Question: Basically I have navigation bar inside my "main" div, and its indented to the left.

I cannot figure out where does this indentation come from, I tried padding/margin 0, padding-left/margin-left 0 but still nothing, It won't move even one inch!
I even tried mozilla firebug inspector to try to find out if I selected it right, basically no solution.
And here is html/css file if someone would have time to take a sneaky-beaky onto HTML code:
'''
body {
background-color: #000;
color: white;
}
/* Style for tabs */
#main {
color: 111;
width: 600px;
margin: 8px auto;
}
#main > li, #main > ul > li
{ list-style:none; float:left; }
#main ul a {
display:block;
padding:6px 10px;
text-decoration:none!important;
margin:1px 1px 1px 0;
color:#FFF;
background:#444;
}
#main ul a:hover {
color:#FFF;
background:#111;
}
#main ul a.selected {
margin-bottom:0;
color:#000;
background:snow;
border-bottom:1px solid snow;
cursor:default;
}
#main div {
padding:10px 10px 8px 10px;
*padding-top:3px;
*margin-top:-15px;
clear:left;
background:snow;
height: 300px ;
}
#main div a {
color:#000; font-weight:bold;
}
#male, #female, #all, #new {
color: black;
}
'''
'''
<!DOCTYPE html>
<html lang="en">
<head>
<title>2015 Race Finishers</title>
<meta charset="utf-8">
<link rel="stylesheet" href="my_style.css">
</head>
<body>
<header>
<h2>2015 Race Finishers</h2>
</header>
<div id="main">
<ul class="idTabs">
<li><a href="#male">Male Finishers</a></li>
<li><a href="#female">Female Finishers</a></li>
<li><a href="#all">All Finishers</a></li>
<li><a href="#new">Add New Finishers</a></li>
</ul>
<div id="male">
<h4>Male Finishers</h4>
<ul id="finishers_m"></ul>
</div>
<div id="female">
<h4>Female Finishers</h4>
<ul id="finishers_f"></ul>
</div>
<div id="all">
<h4>All Finishers</h4>
<ul id="finishers_all"></ul>
</div>
<div id="new">
<h4>Add New Finisher</h4>
<form id="addRunner" name="addRunner" action="service.php" method="POST">
First Name: <input type="text" name="txtFirstName" id="txtFirstName" /> <br>
Last Name: <input type="text" name="txtLastName" id="txtLastName" /> <br>
Gender: <select id="ddlGender" name="ddlGender">
<option value="">--Please Select--</option>
<option value="f">Female</option>
<option value="m">Male</option>
</select><br>
Finish Time:
<input type="text" name="txtMinutes" id="txtMinutes" size="10" maxlength="2" />(Minutes)
<input type="text" name="txtSeconds" id="txtSeconds" size="10" maxlength="2" />(Seconds)
<br><br>
<button type="submit" name="btnSave" id="btnSave">Add Runner</button>
<input type="hidden" name="action" value="addRunner" id="action">
</form>
</div>
</div>
<footer>
<h4>Congratulations to all our finishers!</h4>
<br>Last Updated: <div id="updatedTime"></div>
</footer>
<script src="scripts/jquery-1.6.2.min.js"></script>
<script src="scripts/my_scripts.js"></script>
<script src="scripts/jquery.idTabs.min.js"></script>
</body>
</html>
'''
This is just for learning purpose, but I would really love if I could somehow solve this problem, biggest thing is that I have no clue where does it come from.
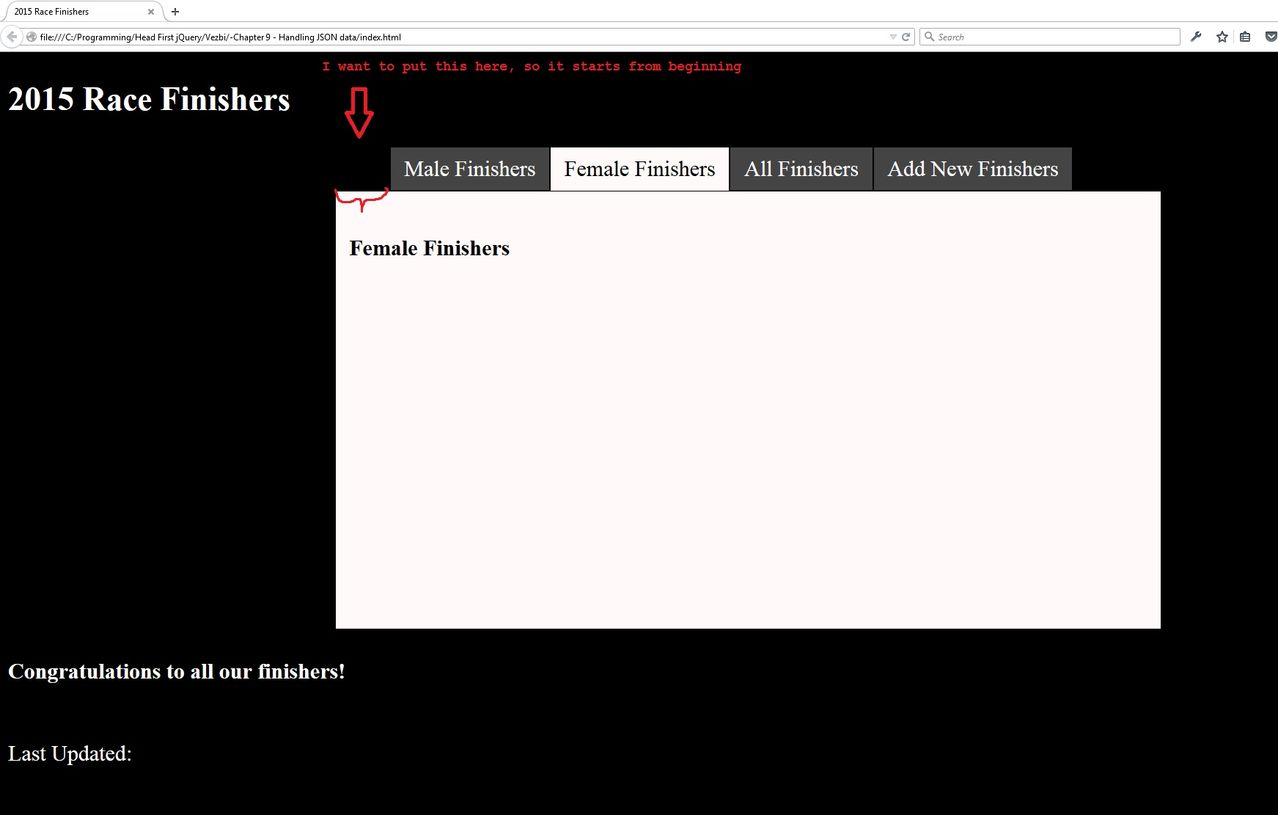
Answer: Simply add 'padding: 0;' to '#main ul' or '.idTabs' and that fixes your problem.
Also you may want to move 'list-style: none;' from '#main > li, #main > ul > li' to '#main ul' as well: it's just nicer semantics.
The padding comes from the user default stylesheet. If you inspect the '<ul'> tag you'll notice something along the lines of '-webkit-padding-start: 40px;'. So by setting 'padding:0' we are ensuring all browsers have no padding, thus solving your problem. It's a good habit to add 'margin:0;' and 'padding:0' to ensure all browsers look the same (if not, at least have more resemblance).